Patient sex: F
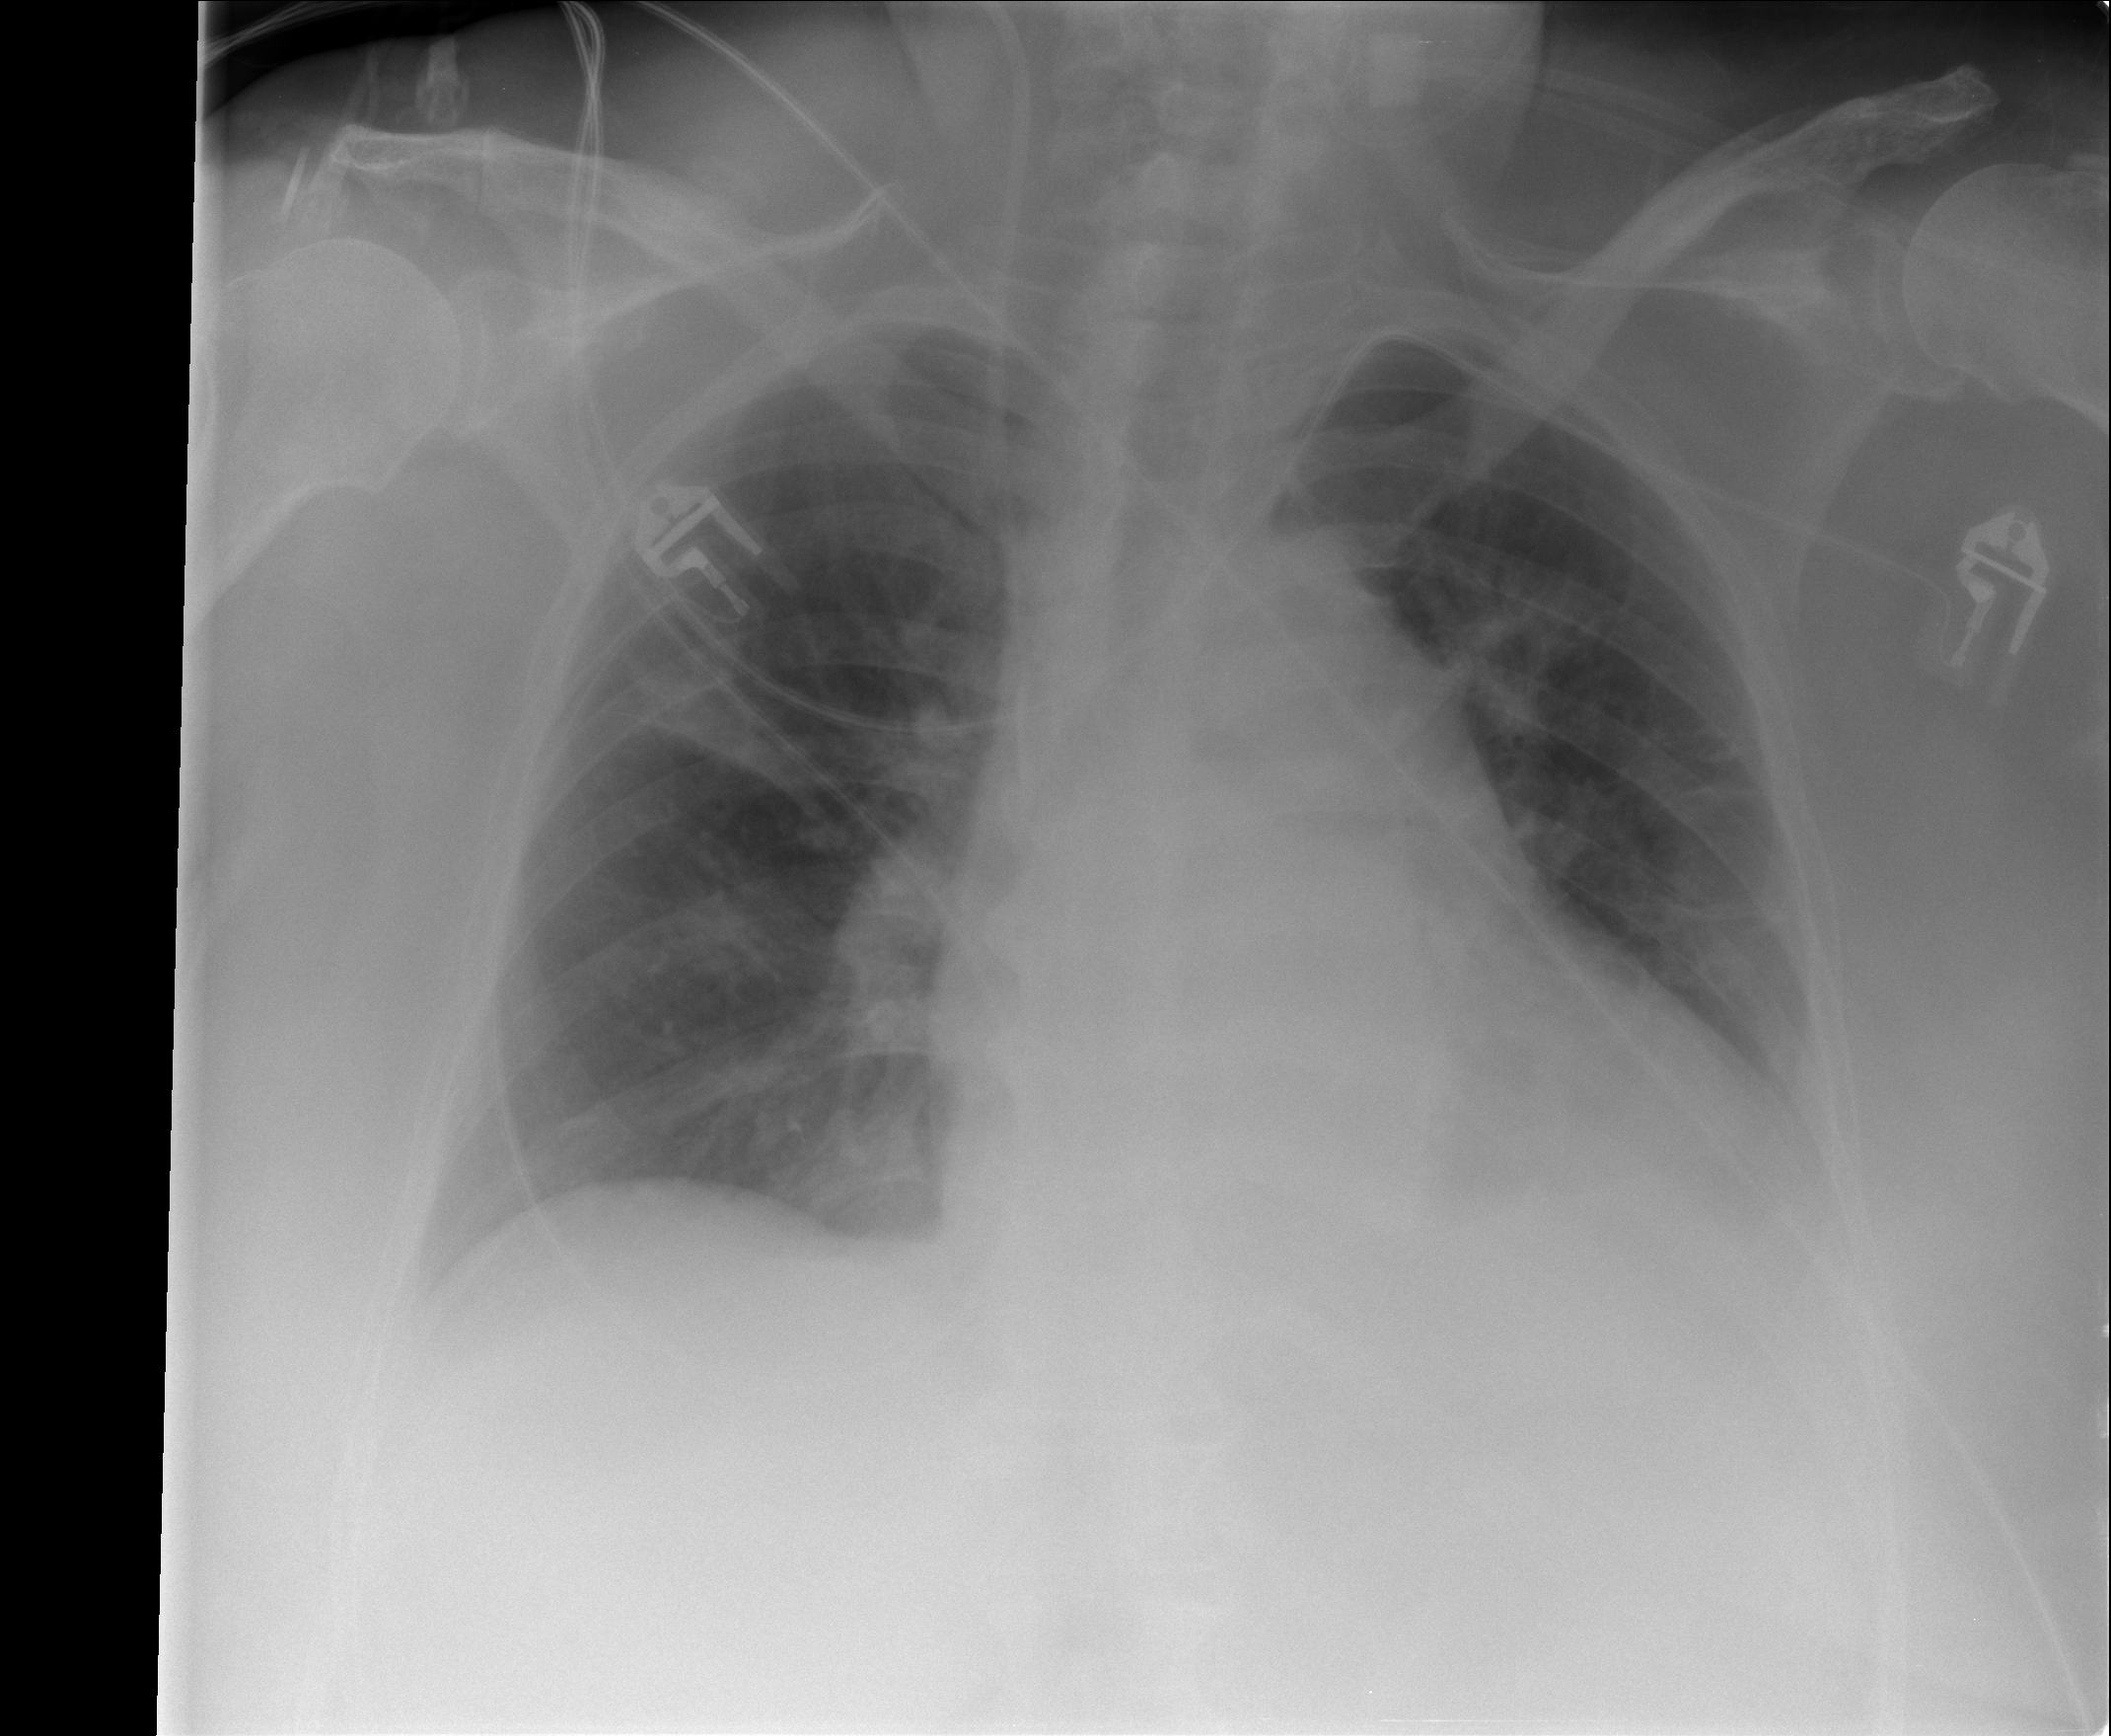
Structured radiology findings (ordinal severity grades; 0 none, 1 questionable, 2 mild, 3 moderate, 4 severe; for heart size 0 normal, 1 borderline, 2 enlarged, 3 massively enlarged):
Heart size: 2
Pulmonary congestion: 0
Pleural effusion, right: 0
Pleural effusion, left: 2
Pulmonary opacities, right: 2
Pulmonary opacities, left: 1
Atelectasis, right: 2
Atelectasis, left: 2